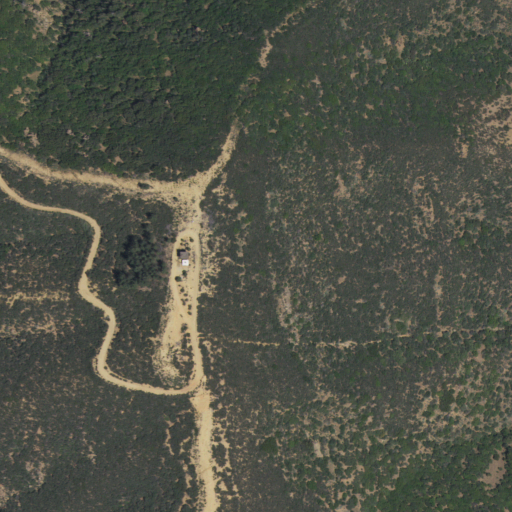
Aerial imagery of mountain in California named Warm Springs Mountain containing shrub, mixed forest, open development, and evergreen forest